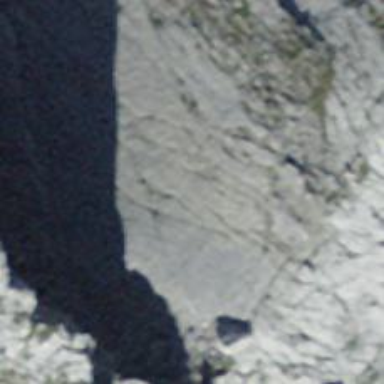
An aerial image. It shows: Arete in nature.